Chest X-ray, AP view. Patient: 53 years old, sex M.
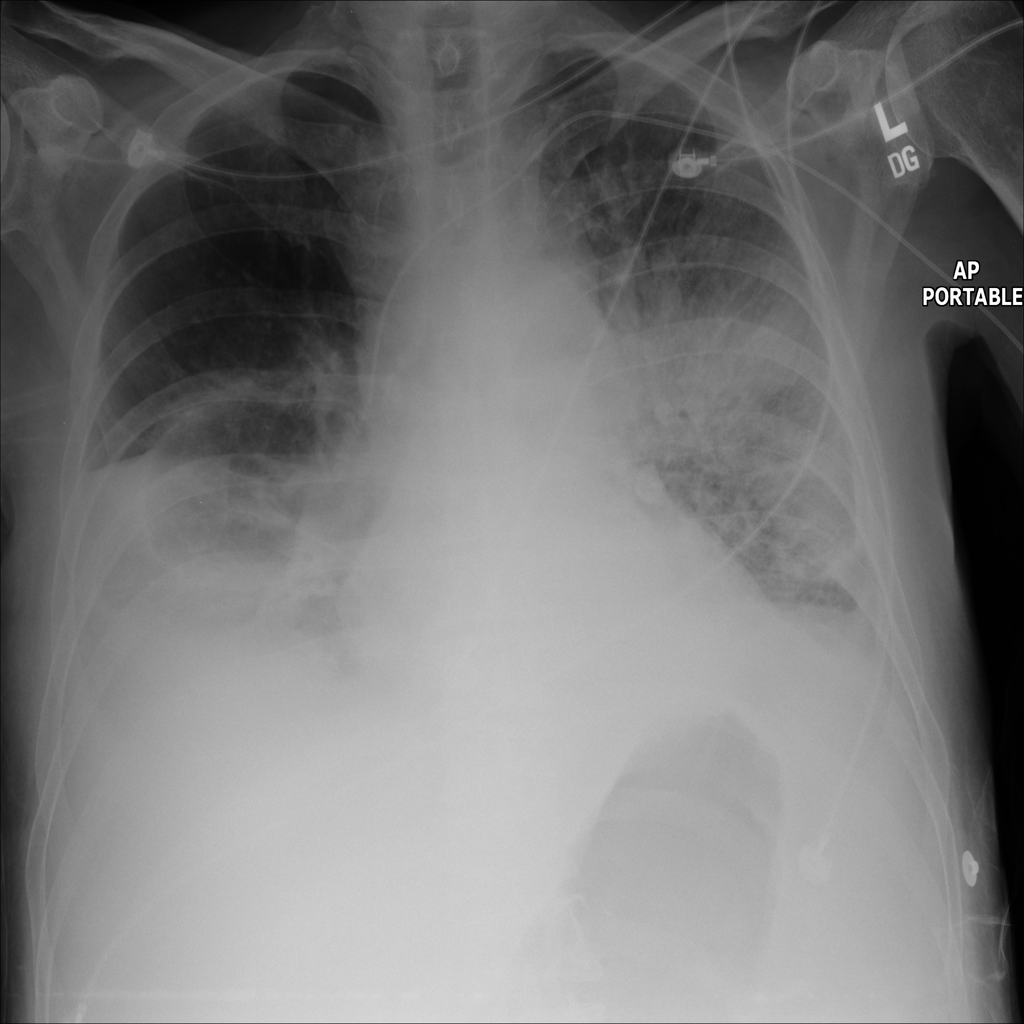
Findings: Effusion